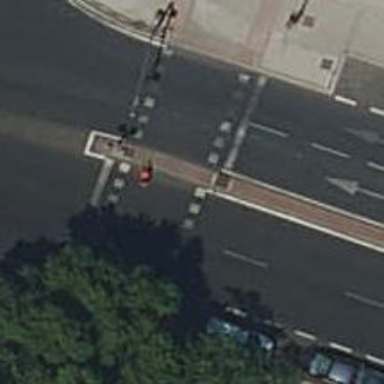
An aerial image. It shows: Primary highway with asphalt surface. There is cycle track on the right.